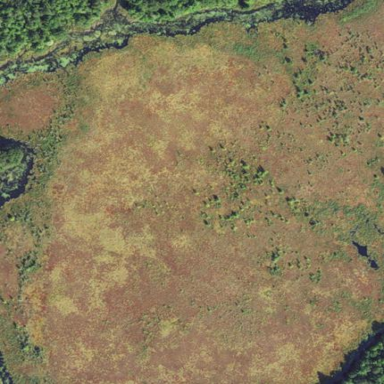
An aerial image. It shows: Tidal bog wetland.